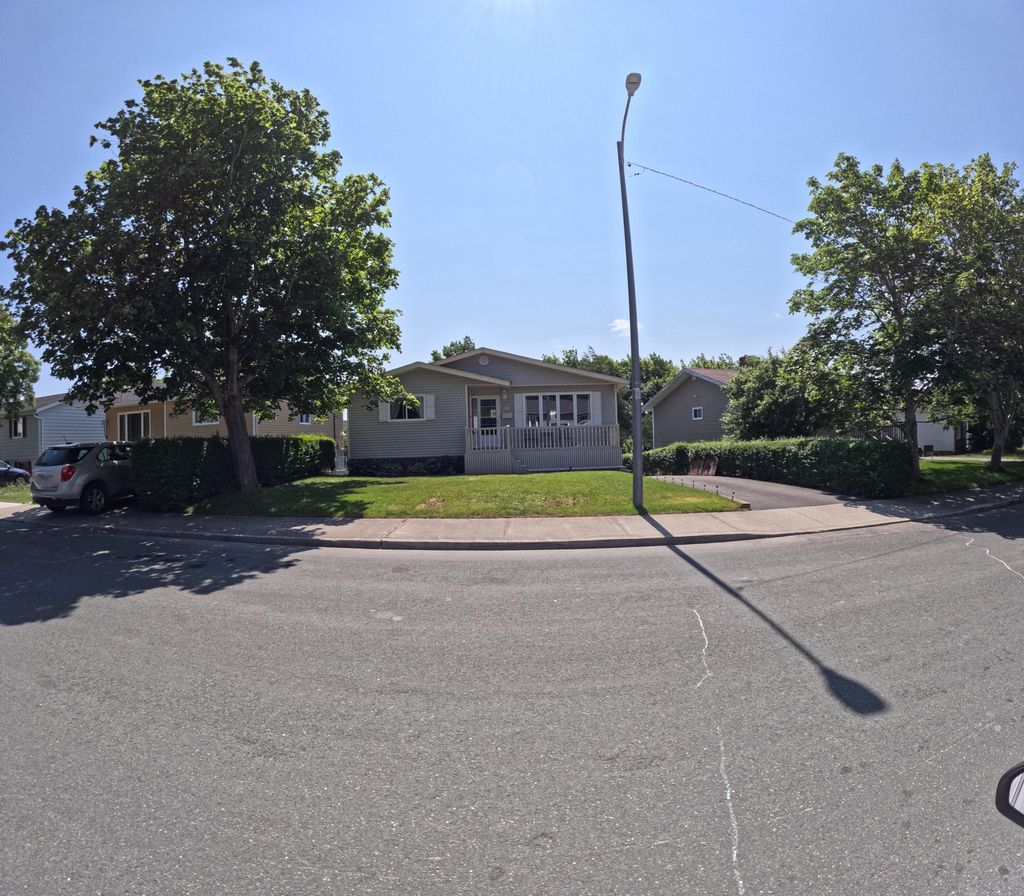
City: st_johns